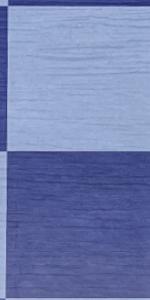
Label: Empty